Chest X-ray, PA view. Patient: 10 years old, sex M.
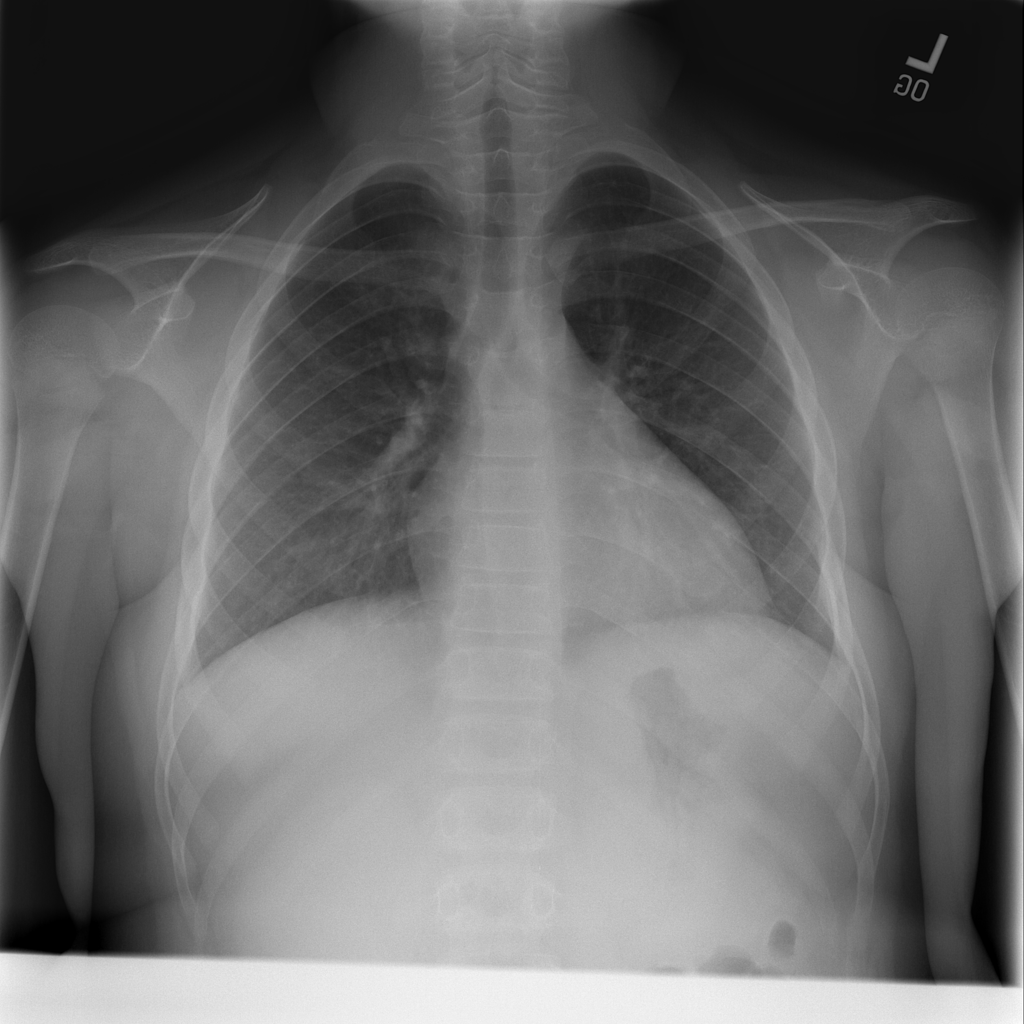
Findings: No Finding